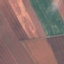
Land use / land cover: AnnualCrop